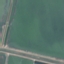
Land use / land cover: SeaLake